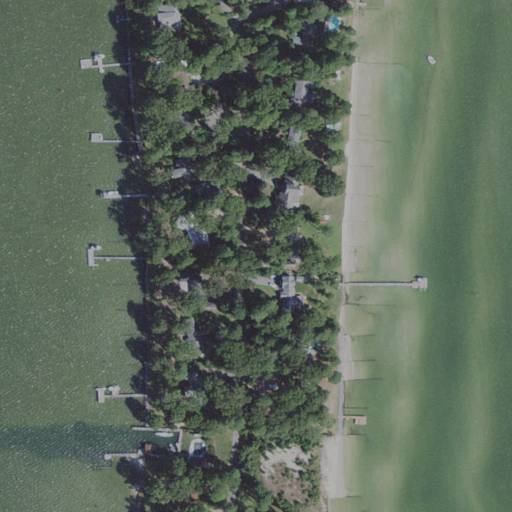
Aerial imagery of cape in Virginia named Stove Point Neck containing open water, barren land, open development, low intensity development, evergreen forest, grassland, herbaceous wetlands, woody wetlands, mixed forest, shrub, and medium intensity development